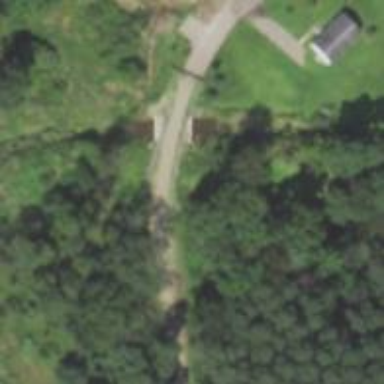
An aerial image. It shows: Culvert tunnel under historic canal waterway.